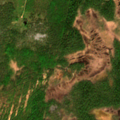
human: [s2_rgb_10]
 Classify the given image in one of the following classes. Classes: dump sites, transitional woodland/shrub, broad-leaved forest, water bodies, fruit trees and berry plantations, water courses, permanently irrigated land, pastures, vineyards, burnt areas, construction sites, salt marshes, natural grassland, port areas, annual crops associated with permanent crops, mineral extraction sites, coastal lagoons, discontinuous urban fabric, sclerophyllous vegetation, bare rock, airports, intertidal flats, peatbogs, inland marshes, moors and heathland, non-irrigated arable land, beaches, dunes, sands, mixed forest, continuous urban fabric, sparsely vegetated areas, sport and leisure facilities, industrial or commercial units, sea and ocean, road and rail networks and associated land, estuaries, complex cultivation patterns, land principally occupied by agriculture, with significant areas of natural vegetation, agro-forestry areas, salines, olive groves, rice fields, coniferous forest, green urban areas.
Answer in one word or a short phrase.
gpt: coniferous forest, mixed forest, transitional woodland/shrub, peatbogs